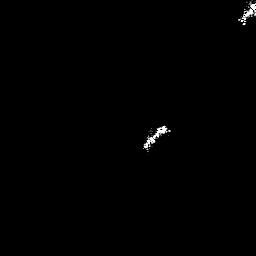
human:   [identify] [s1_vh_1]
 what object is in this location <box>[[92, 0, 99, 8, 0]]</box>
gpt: <ref>1 small ship at the top right</ref>